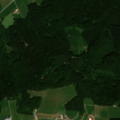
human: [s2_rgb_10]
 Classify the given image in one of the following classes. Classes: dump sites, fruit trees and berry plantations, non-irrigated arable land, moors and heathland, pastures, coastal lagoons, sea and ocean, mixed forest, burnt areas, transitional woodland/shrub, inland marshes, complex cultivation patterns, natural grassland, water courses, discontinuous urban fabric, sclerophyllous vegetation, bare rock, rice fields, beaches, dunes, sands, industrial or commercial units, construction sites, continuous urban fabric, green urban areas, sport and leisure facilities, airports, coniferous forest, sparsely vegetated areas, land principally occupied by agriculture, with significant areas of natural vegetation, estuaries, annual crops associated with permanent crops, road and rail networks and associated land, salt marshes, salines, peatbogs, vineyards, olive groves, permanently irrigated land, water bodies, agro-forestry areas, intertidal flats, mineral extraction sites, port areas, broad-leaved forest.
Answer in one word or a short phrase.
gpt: pastures, complex cultivation patterns, coniferous forest, mixed forest